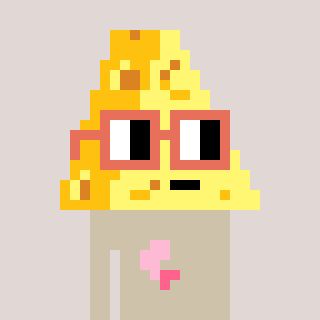
a pixel art character with square orange glasses, a cheese-shaped head and a bege-colored body on a warm background